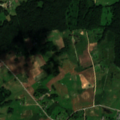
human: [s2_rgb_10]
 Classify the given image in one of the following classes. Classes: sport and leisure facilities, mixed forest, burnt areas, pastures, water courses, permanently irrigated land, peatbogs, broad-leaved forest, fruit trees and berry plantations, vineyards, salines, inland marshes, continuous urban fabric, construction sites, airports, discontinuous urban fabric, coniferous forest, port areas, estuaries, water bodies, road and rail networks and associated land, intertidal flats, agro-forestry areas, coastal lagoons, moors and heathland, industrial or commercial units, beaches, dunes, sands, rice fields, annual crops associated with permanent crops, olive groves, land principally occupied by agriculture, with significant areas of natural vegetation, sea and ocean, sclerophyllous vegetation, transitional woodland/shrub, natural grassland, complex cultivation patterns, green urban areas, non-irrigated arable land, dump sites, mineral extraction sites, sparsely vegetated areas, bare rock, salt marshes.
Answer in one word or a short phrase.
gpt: discontinuous urban fabric, complex cultivation patterns, land principally occupied by agriculture, with significant areas of natural vegetation, broad-leaved forest